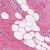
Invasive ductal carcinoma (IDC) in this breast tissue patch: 0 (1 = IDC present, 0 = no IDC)